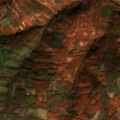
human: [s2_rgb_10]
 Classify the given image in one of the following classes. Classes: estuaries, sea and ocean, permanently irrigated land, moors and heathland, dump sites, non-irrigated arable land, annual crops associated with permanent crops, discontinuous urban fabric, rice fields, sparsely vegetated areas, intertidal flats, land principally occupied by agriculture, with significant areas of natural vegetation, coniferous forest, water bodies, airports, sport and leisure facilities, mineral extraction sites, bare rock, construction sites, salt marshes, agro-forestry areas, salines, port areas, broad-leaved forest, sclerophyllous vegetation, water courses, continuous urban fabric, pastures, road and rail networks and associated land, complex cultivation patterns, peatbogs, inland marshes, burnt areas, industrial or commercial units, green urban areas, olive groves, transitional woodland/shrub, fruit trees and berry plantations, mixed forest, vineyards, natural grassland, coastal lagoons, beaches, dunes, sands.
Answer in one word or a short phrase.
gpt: broad-leaved forest, transitional woodland/shrub